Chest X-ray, PA view. Patient: 73 years old, sex M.
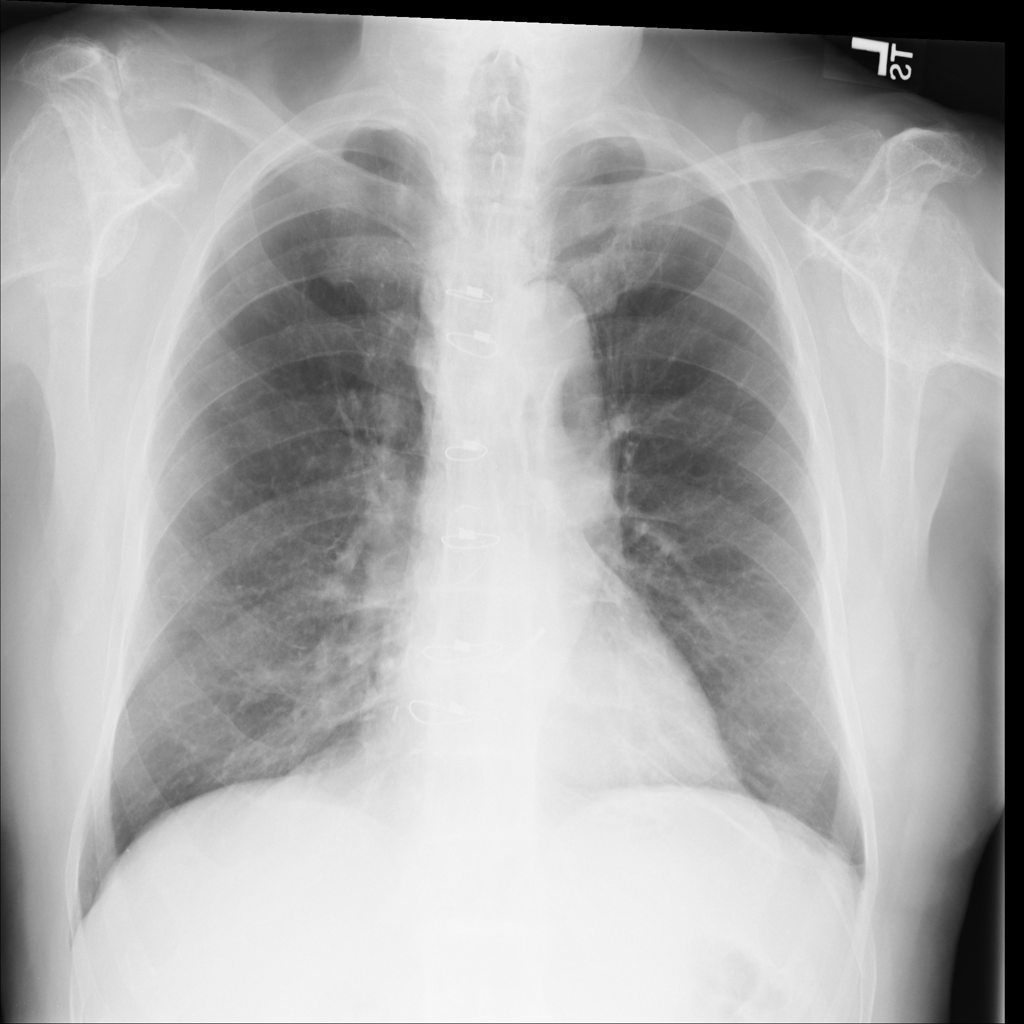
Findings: No Finding